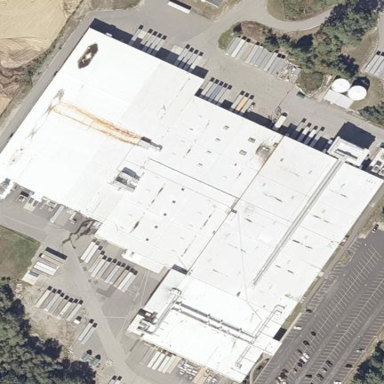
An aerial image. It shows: Industrial building with flat roof.